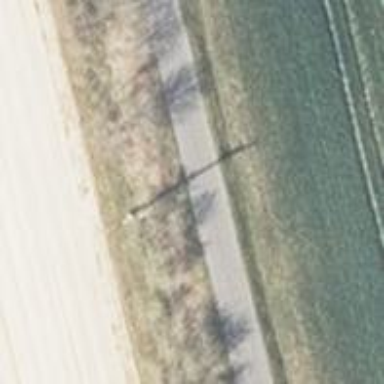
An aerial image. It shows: Power pole.